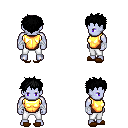
a pixel art fantasy rpg character, male body template, dark elf, purple skin, gold chest armor, white pants, black bedhead hairstyle, white cloth bandages, brown slippers, four views (front, back, left, right), 2x2 character sprite sheet, small pixel art, hard edges, no anti-aliasing